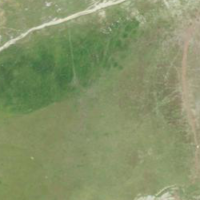
EUNIS habitat code: 14
Species observed at this site:
Bufo bufo
Zygaena loti
Zygaena transalpina